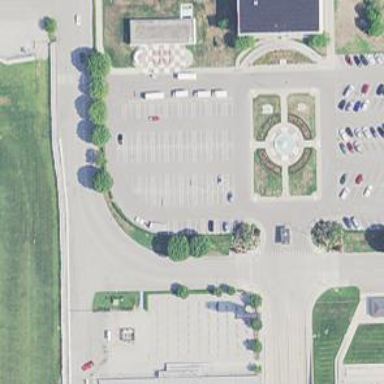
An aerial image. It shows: The West Parking Area at the Indianapolis Motor Speedway Hall of Fame Museum. It is surface parking with asphalt. This area is designed for handicap parking.